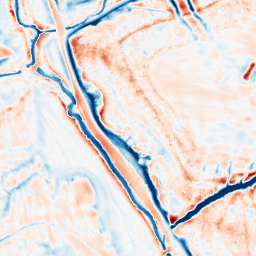
Category: edge_preserving
Decomposition family: bilateral
Decomposition parameters: d: 21
sigma_color: 25
sigma_space: 150
Upsampling method: quintic
Upsampling parameters: scale: 2
Upsampling scale: 2